Question: I have created a small script, where it loops and deletes the unwanted rows in the table, but there is one row in the table that can not be removed. How can I skip that row and move on to the next one?
This is my script:
'''
for(int i=0; i<25; i++){
if(driver.findElement(By.xpath(PvtConstants.READ_ADVERTISRERS_ADVERTISER_IDS)).getText().contains("Skip Me")){
//what to add here to skip the "Skip Me" text????
}
//select the item in the table
driver.findElement(By.xpath(PvtConstants.READ_ADVERTISRERS_ADVERTISER_IDS)).click();
//click the delete button
driver.findElement(By.xpath(".//*[@id='deleteAdv']")).click();
'''
This is what the column looks like. I want to skip RealMedia, and then remove all items before and after.

HTML:
'''
<table class="table smallInput dataTable" id="dataTableAdvertisers" ">
<thead>
<tr role="row" style="height: 0px;">
<th class="sorting_asc" tabindex="0" "></th>
<th class="sorting" tabindex="0" "></th>
<th class="sorting" tabindex="0" "></th>
</tr>
</thead>
<tbody role="alert" aria-live="polite" aria-relevant="all">
<tr class="odd">
<td class="">
<a href="getadvertiserdetailsNew.do?advertiserKey=198909">RealMedia</a></td>
<td class="">---</td>
<td class="">---</td>
<td class="">---</td>
<td class="">---</td>
</tr><tr class="even">
<td class="">
<a href="getadvertiserdetailsNew.do?advertiserKey=198910">teset2</a></td>
<td class="">---</td>
<td class="">---</td>
<td class="">---</td><td class="">---</td>
</tr><tr class="odd">
</tbody>
</table>
'''
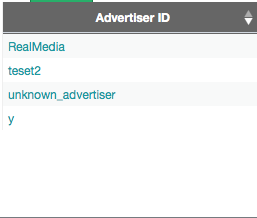
Answer: Try the following:
Make sure there are some wait(if needed) before fetching the list.
This elements list will find all of the 'a' tags under that table and 'for' loop iterate through the collection and delete any member of the collection that does not have a text matching 'RealMedia'. You shouldn't be setting the upper limit of the iterator blindly. That will keep the program looping unnecessarily and that's a bad practice.
'''
List<WebElement> elements = driver.findElements(By.cssSelector("#dataTableAdvertisers a"));
for (WebElement element: elements){
if (!element.getText().contains("RealMedia")){
//select the item in the table
driver.findElement(By.xpath(PvtConstants.READ_ADVERTISRERS_ADVERTISER_IDS)).click();
//click the delete button
driver.findElement(By.xpath(".//*[@id='deleteAdv']")).click();
}
}
'''
'''
By selector = By.cssSelector("#dataTableAdvertisers a");
List<WebElement> elements = driver.findElements(selector);
//This just controls the loop. Iterating through the collection will return StaleElement ref exception
for (int i = 0; i<elements.size(); i++){
//Just want to delete the first item on the list
By xpath = By.xpath("//table[@id='dataTableAdvertisers']//a[not(.='RealMedia')]");
if (driver.findElements(xpath).size()>0){
WebElement element = driver.findElements(xpath).get(0);
element.click();
//click the delete button
driver.findElement(By.xpath(".//*[@id='deleteAdv']")).click();
}
}
'''